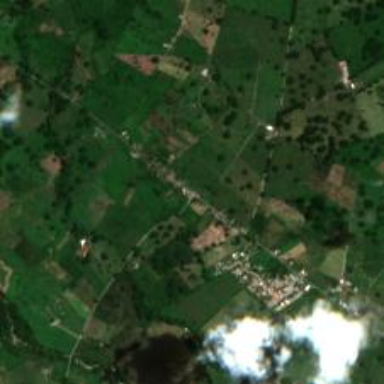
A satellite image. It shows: Small hamlet.